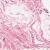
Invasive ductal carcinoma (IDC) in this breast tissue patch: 0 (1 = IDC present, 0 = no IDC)